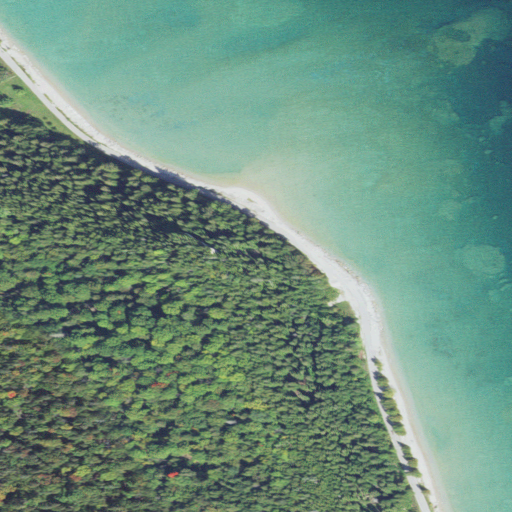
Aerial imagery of cape in Michigan named Hennepin Point containing open water, evergreen forest, barren land, mixed forest, deciduous forest, and open development